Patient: sex M, age 71
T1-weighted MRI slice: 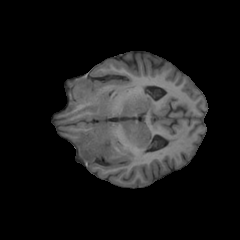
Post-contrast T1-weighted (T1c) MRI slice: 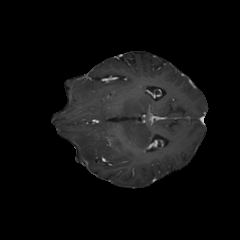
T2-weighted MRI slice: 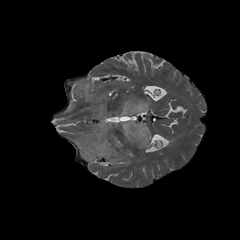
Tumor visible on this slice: yes
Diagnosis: Astrocytoma, IDH-wildtype
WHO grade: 2